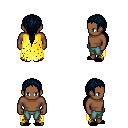
a pixel art fantasy rpg character, male body template, human, dark skin, yellow tattered cape, teal pants, raven ponytail hairstyle, black slippers, four views (front, back, left, right), 2x2 character sprite sheet, small pixel art, hard edges, no anti-aliasing